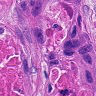
Metastatic tissue present: yes